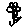
Label: flower